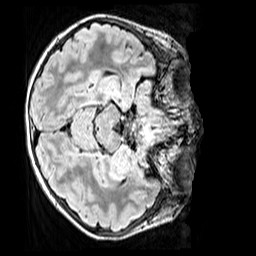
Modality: FLAIR
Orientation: axial
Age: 10
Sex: female
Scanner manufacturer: siemens
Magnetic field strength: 3 T
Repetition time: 5 s
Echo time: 0.388 s